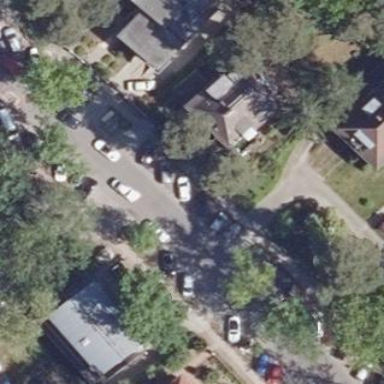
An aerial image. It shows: Street-side parking lot with diagonal orientation on grass and earth surface.